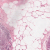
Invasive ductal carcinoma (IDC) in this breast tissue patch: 0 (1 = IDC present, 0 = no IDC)